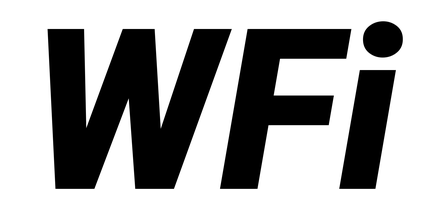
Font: Roboto-Italic_Black_Italic